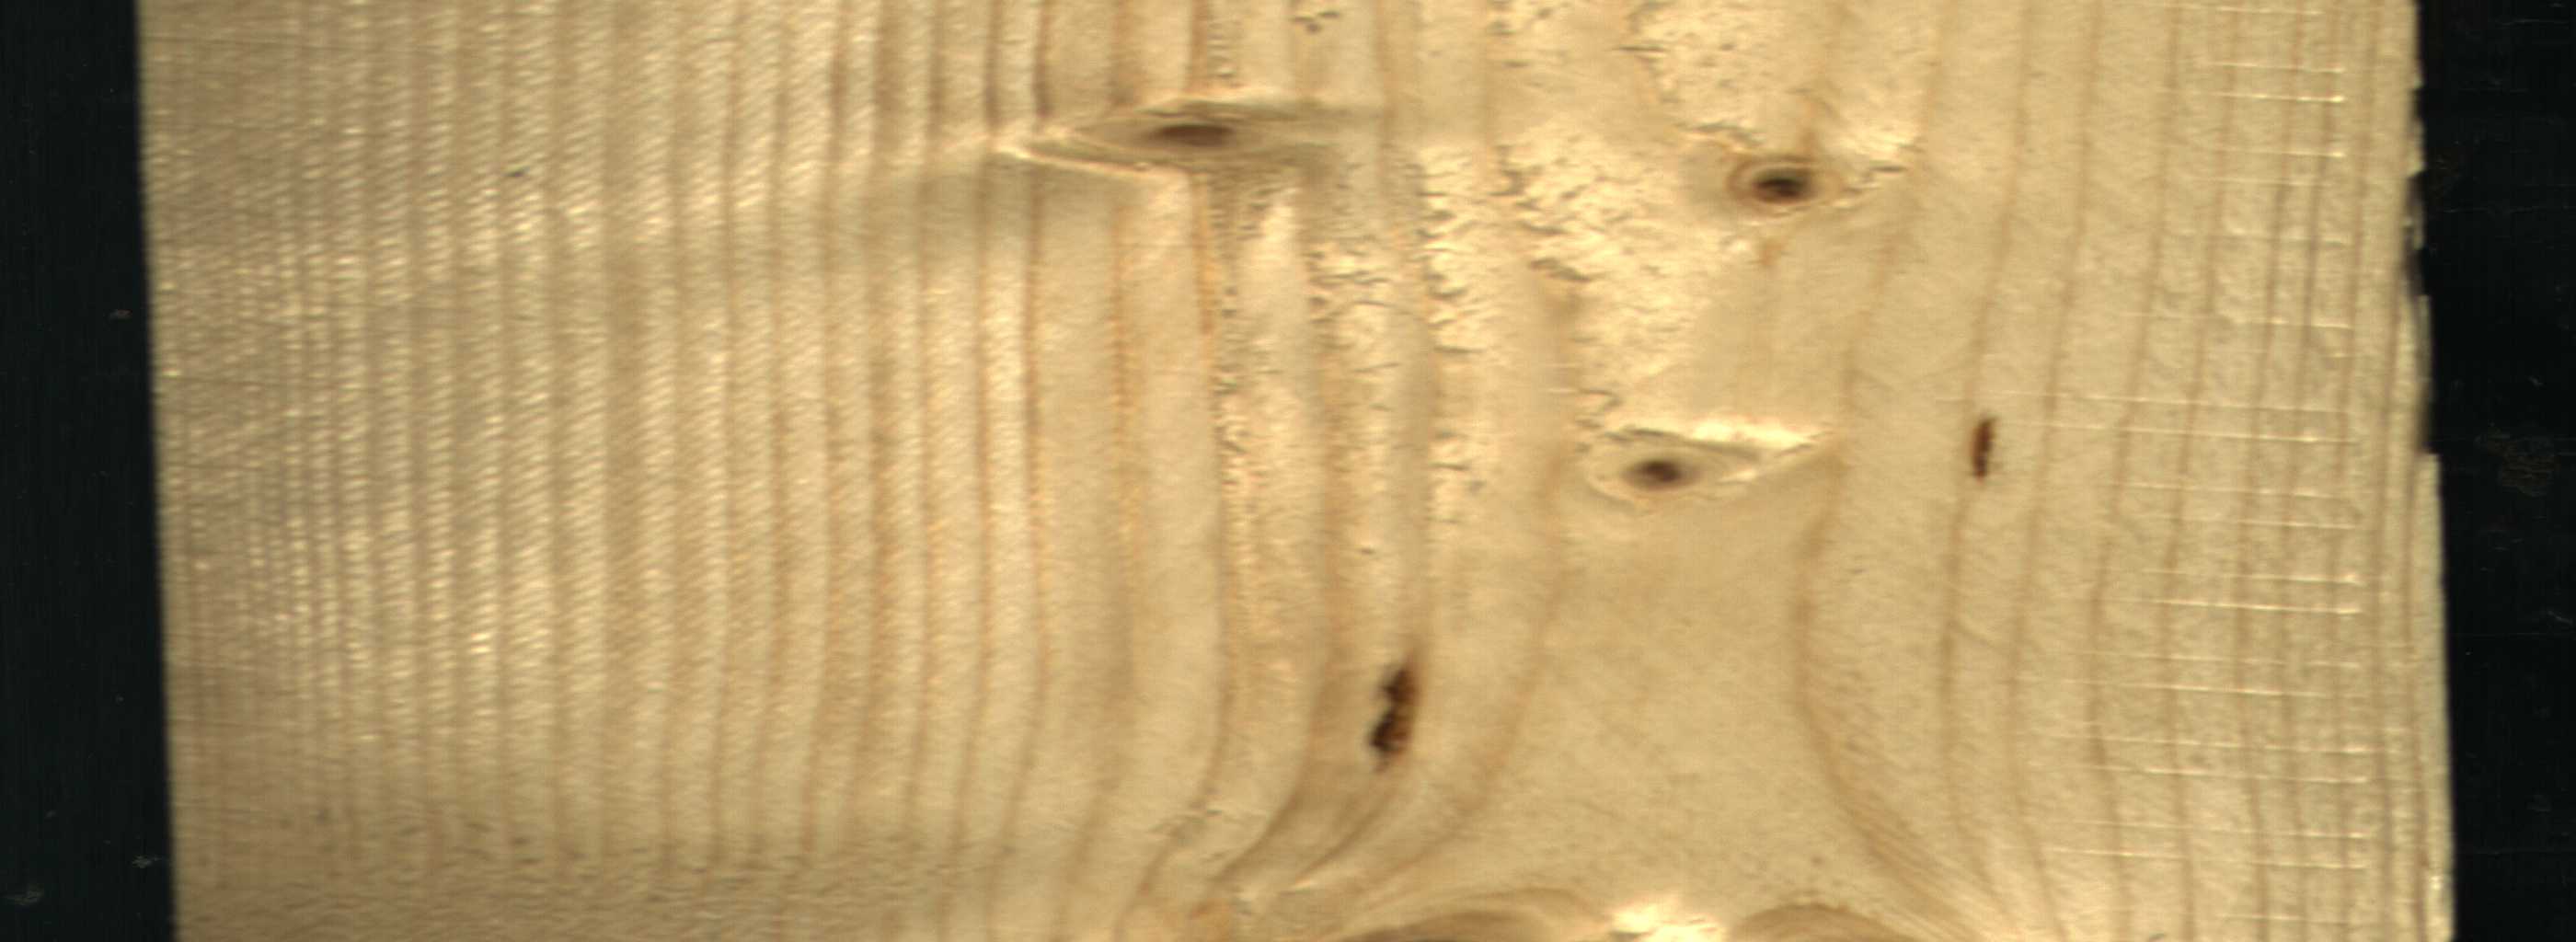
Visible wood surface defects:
resin
resin
Live_Knot
Live_Knot
Live_Knot